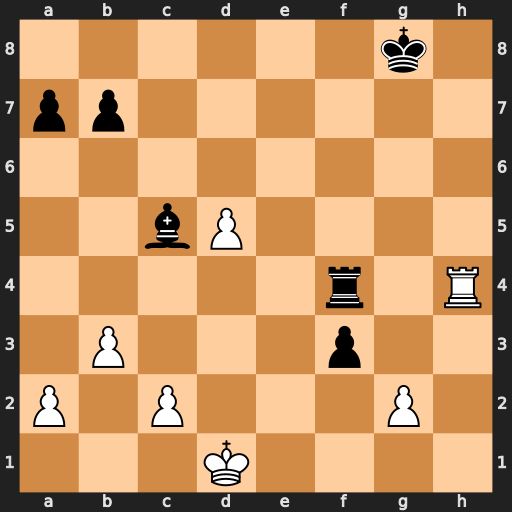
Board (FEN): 6k1/pp6/8/2bP4/5r1R/1P3p2/P1P3P1/3K4
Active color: w
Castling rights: -
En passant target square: -
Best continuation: Rxf4 fxg2 Rg4+ Kf8 Rxg2